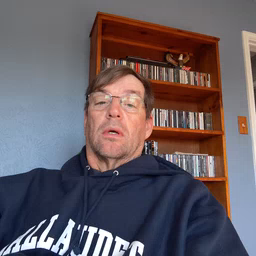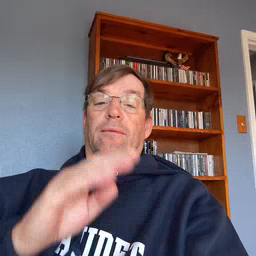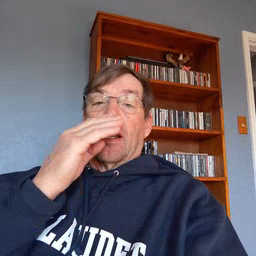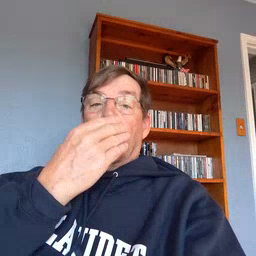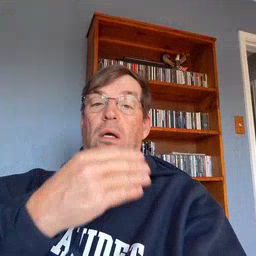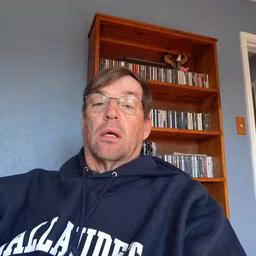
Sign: flower